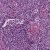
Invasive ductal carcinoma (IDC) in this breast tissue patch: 1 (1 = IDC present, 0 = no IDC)